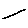
Label: line